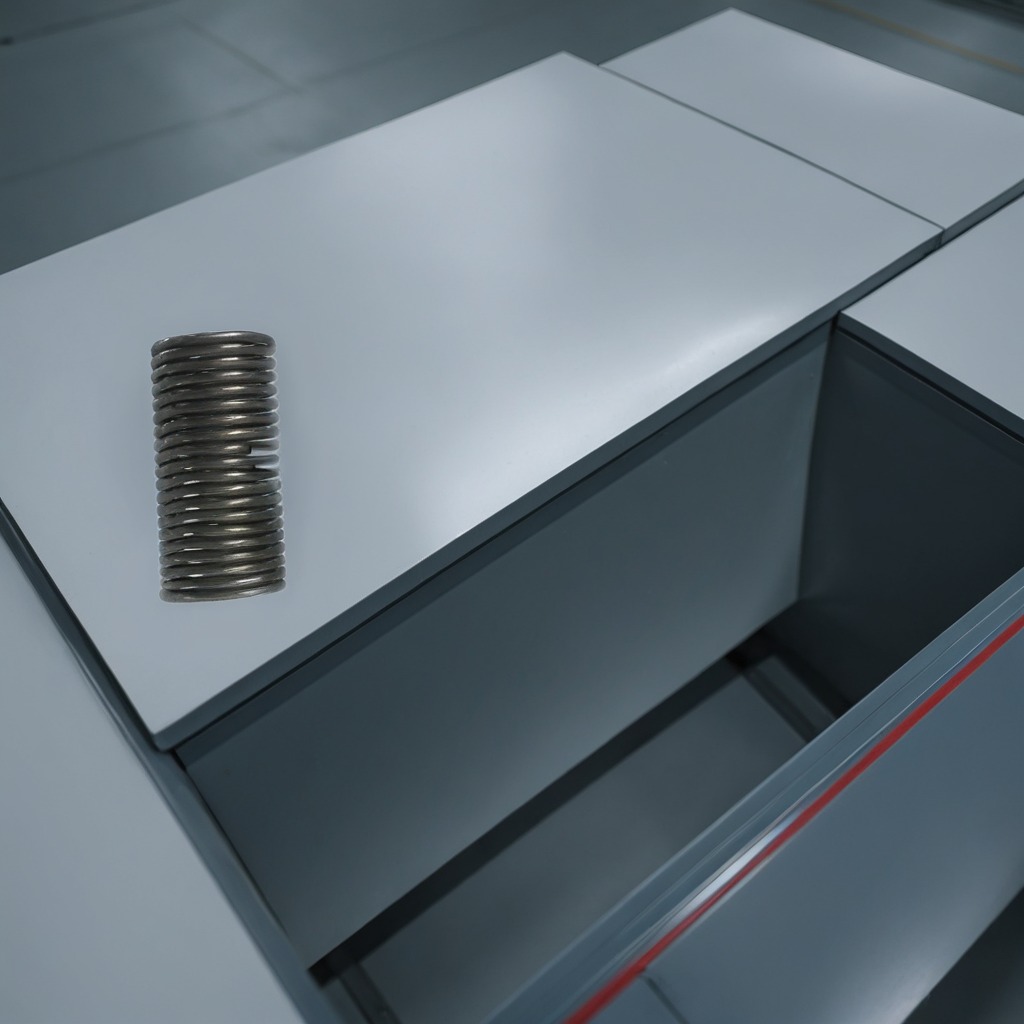
A coiled metal spring is lying on the toolbox surface.